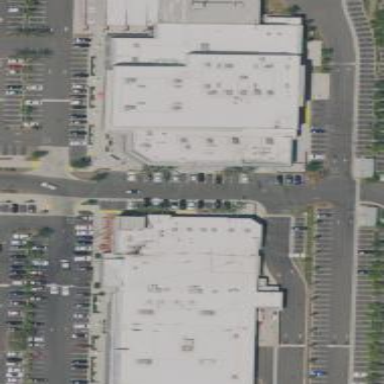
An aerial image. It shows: Retail building.